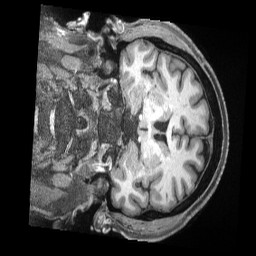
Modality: T1w
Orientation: coronal
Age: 54
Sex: male
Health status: ill
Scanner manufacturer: siemens
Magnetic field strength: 3 T
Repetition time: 2.5 s
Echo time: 0.00181 s